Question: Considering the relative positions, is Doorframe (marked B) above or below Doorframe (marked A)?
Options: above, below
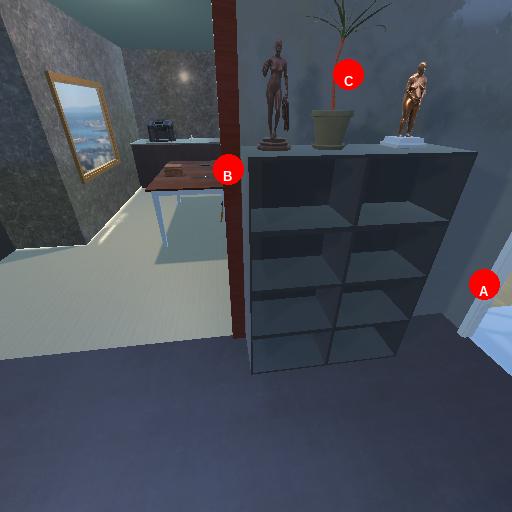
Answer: above